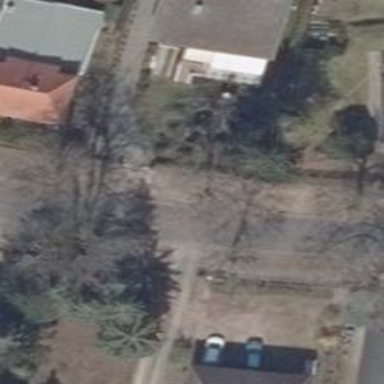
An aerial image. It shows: Smooth asphalt road in residential area.